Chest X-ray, PA view. Patient: 14 years old, sex M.
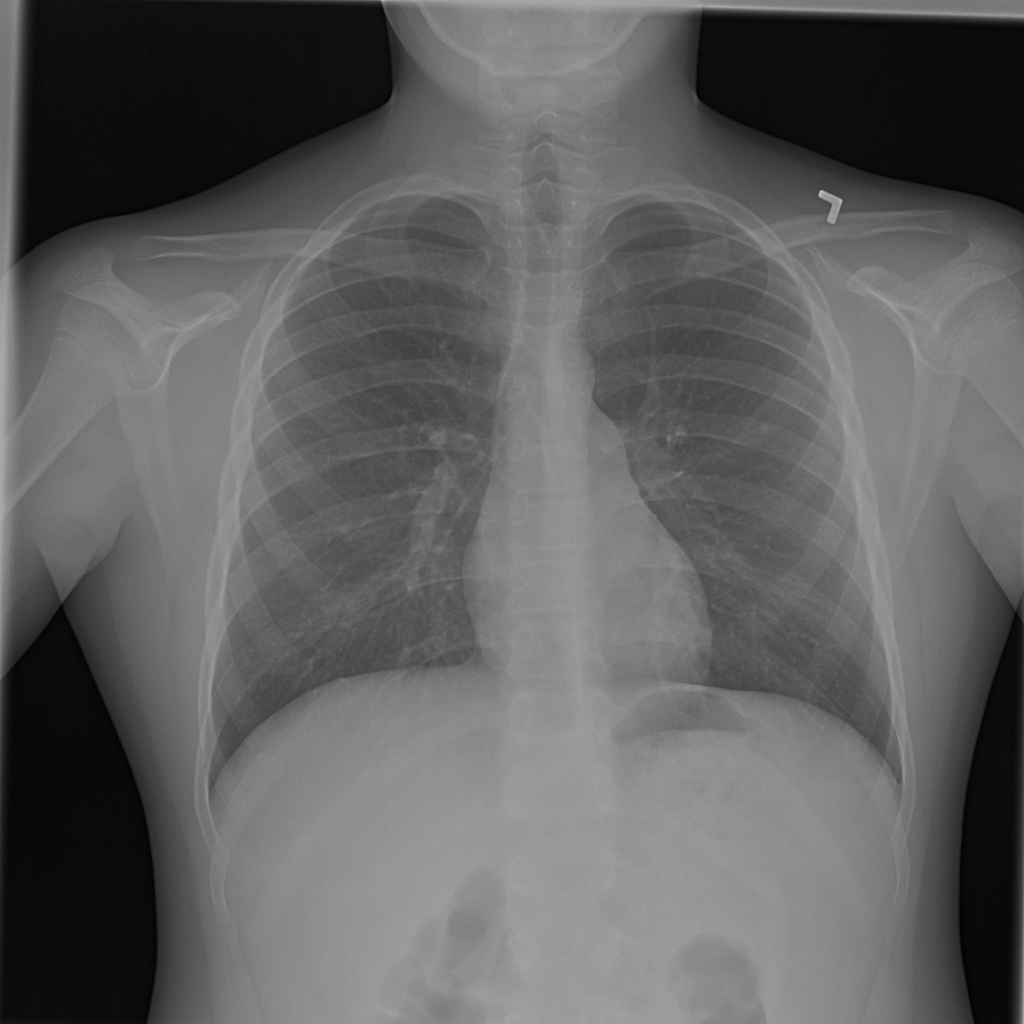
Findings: No Finding